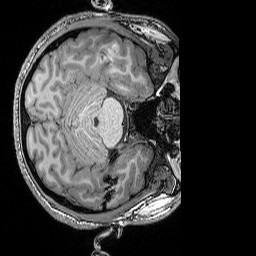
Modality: T1w
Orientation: axial
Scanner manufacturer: siemens
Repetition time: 2.25 s
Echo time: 0.00418 s